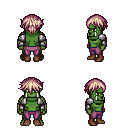
a pixel art fantasy rpg character, male body template, orc, green skin, steel arm armor, magenta pants, white blonde short bangs hairstyle, brown shoes, four views (front, back, left, right), 2x2 character sprite sheet, small pixel art, hard edges, no anti-aliasing